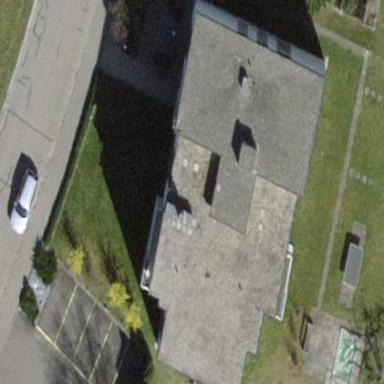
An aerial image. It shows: Flat-roofed building.